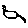
Label: bird